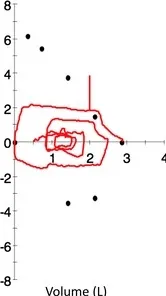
Flow-volume curve during forced maneuvers. The plateau of both the inspiratory and expiratory phases shown during forced maneuvers is suggestive of fixed central or upper airway obstruction.
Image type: radiology (tractography)